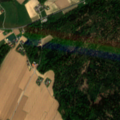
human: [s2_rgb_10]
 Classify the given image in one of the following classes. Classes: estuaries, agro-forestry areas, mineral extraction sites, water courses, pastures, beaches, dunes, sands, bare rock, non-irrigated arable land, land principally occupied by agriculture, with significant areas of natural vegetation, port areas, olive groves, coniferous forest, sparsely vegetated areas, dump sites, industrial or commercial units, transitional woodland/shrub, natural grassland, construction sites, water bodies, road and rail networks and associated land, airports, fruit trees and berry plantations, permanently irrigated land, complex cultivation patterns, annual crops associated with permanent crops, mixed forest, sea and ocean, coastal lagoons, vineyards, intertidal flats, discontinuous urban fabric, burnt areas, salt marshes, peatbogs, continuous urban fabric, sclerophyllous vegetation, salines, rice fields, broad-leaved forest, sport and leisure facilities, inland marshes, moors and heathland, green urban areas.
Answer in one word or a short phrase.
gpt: non-irrigated arable land, land principally occupied by agriculture, with significant areas of natural vegetation, mixed forest, transitional woodland/shrub